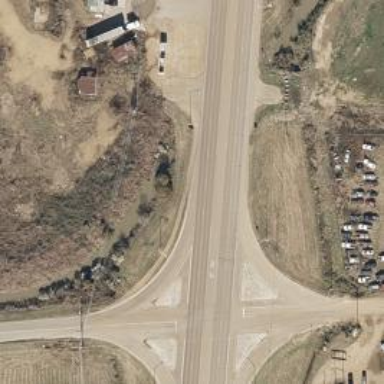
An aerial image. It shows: Trunk link highway.